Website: macys
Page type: delivery-shipping
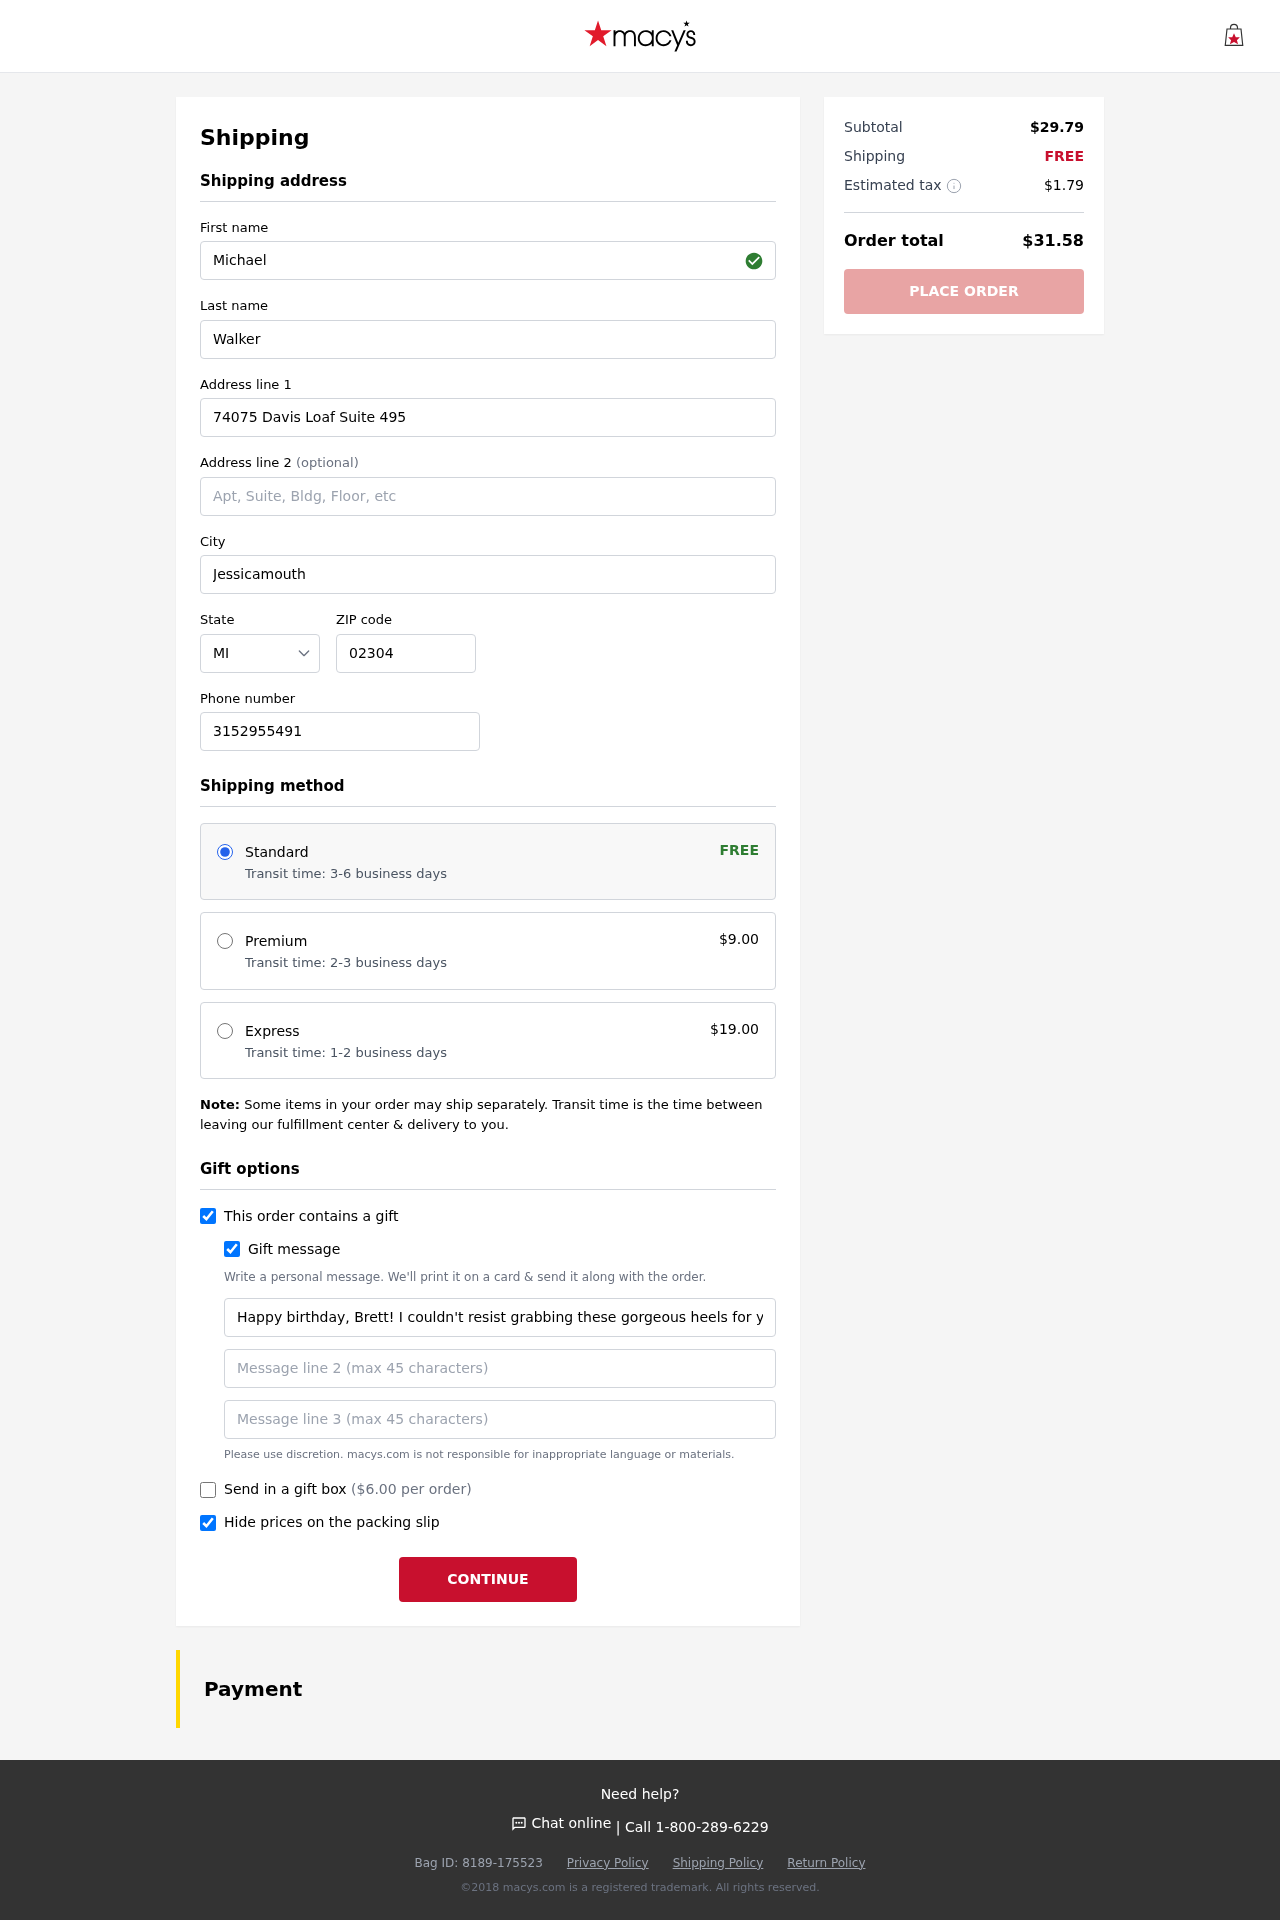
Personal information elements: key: PII_STATE_ABBR
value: MI
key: PII_FIRSTNAME
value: Michael
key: PII_LASTNAME
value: Walker
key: PII_STREET
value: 74075 Davis Loaf Suite 495
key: PII_CITY
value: Jessicamouth
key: PII_POSTCODE
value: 02304
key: PII_PHONE
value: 3152955491
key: PII_GIFT_MESSAGE
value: Happy birthday, Brett! I couldn't resist grabbing these gorgeous heels for you—I know how much you love stepping out in style. Can't wait to see you rock them at your party!  Michael
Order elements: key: ORDER_SHIPPING_STANDARD
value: Transit time: 3-6 business days
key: ORDER_SHIPPING_COST
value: FREE
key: ORDER_SHIPPING_PREMIUM
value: Transit time: 2-3 business days
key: ORDER_SHIPPING_PREMIUM_PRICE
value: $9.00
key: ORDER_SHIPPING_EXPRESS
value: Transit time: 1-2 business days
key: ORDER_SHIPPING_EXPRESS_PRICE
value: $19.00
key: ORDER_GIFT_BOX_PRICE
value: ($6.00 per order)
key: ORDER_SUBTOTAL
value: $29.79
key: ORDER_SHIPPING_COST2
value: FREE
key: ORDER_TAX
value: $1.79
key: ORDER_TOTAL
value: $31.58